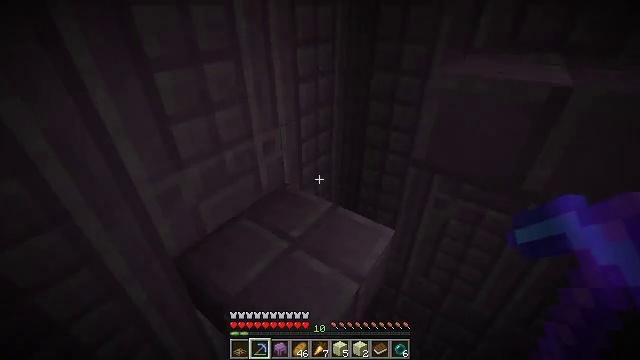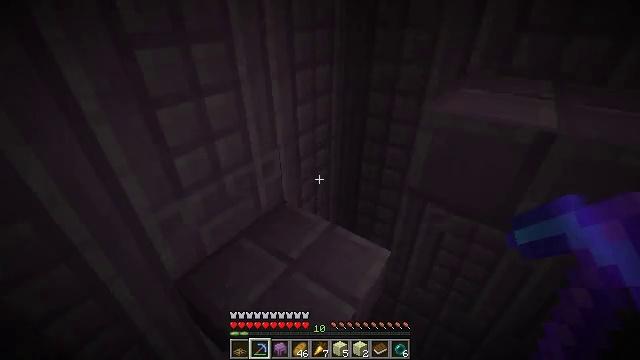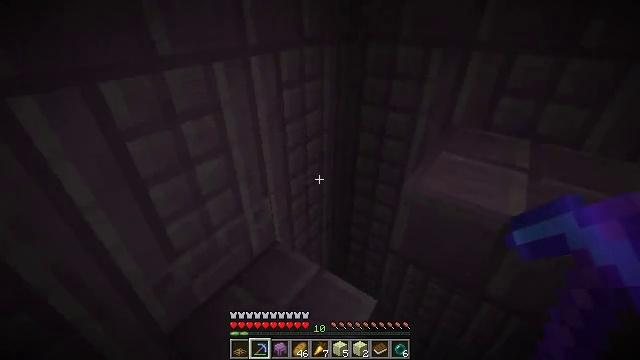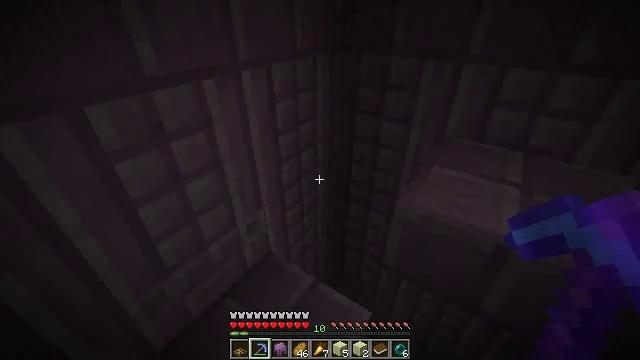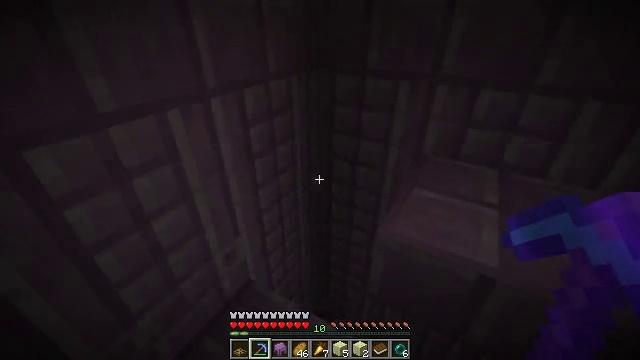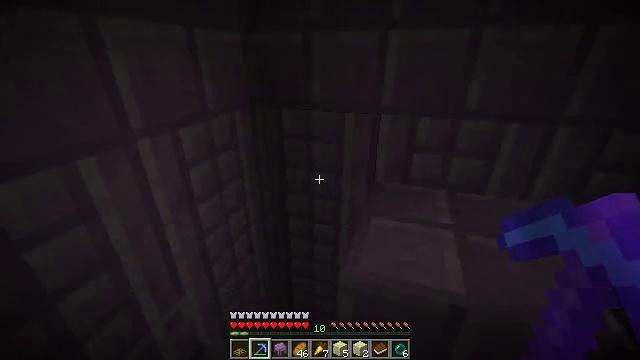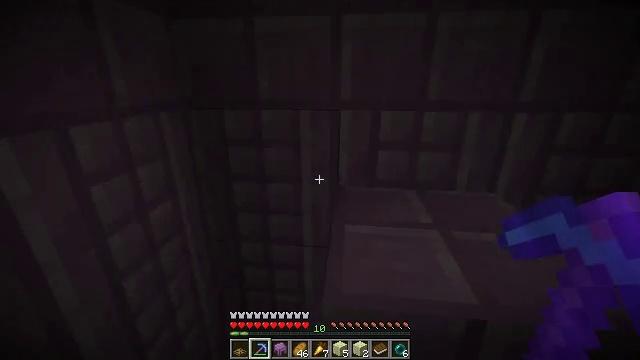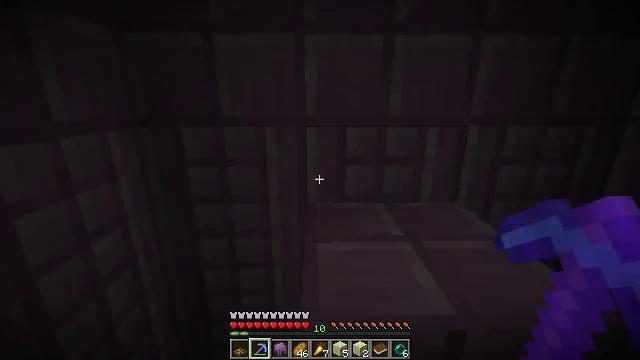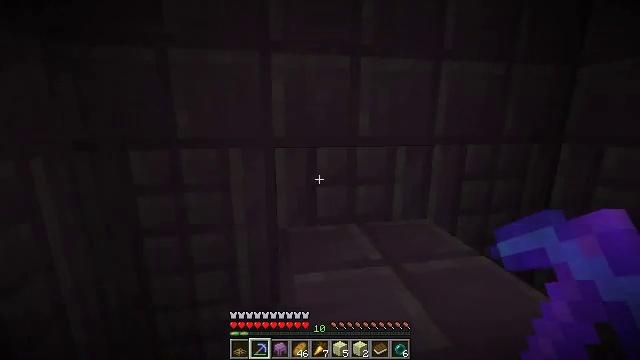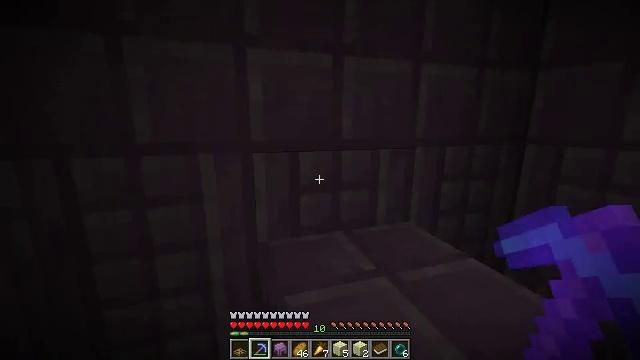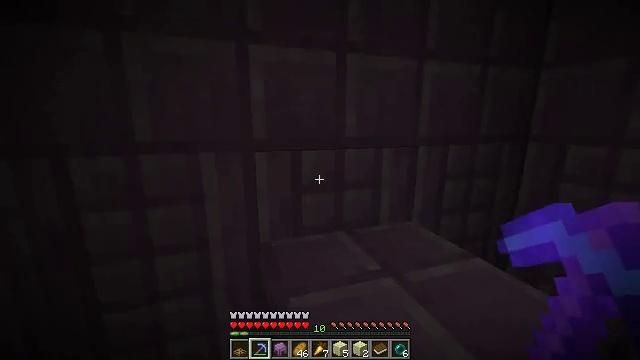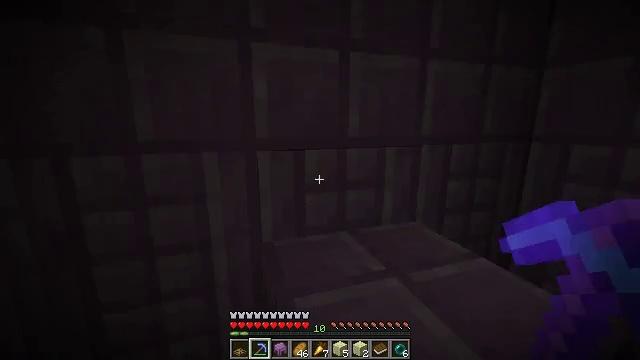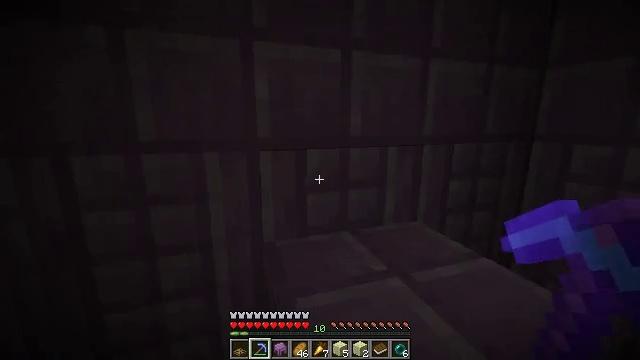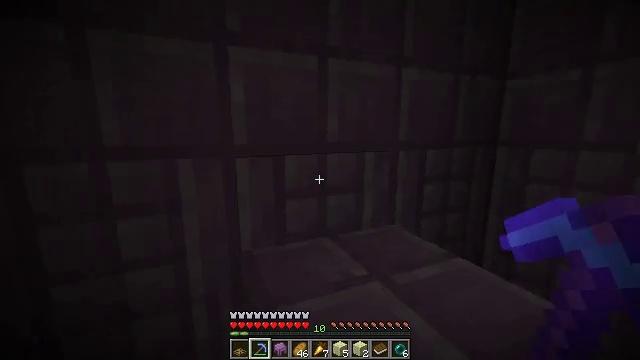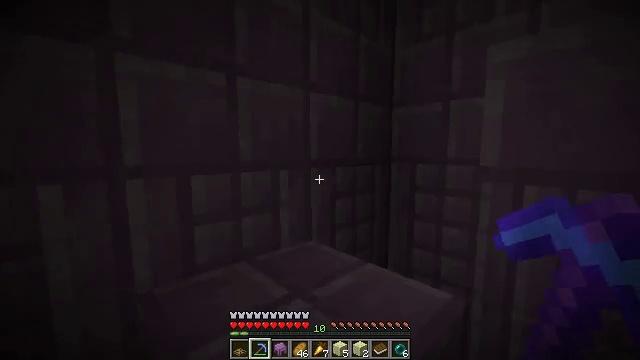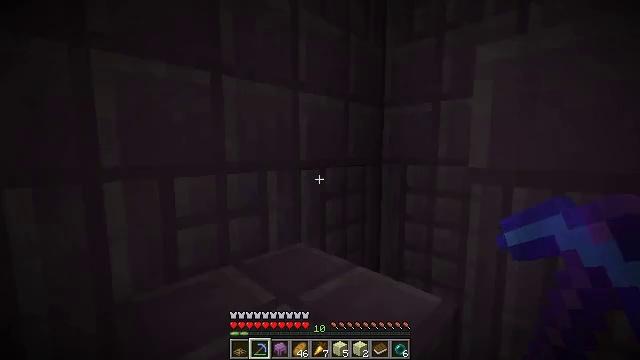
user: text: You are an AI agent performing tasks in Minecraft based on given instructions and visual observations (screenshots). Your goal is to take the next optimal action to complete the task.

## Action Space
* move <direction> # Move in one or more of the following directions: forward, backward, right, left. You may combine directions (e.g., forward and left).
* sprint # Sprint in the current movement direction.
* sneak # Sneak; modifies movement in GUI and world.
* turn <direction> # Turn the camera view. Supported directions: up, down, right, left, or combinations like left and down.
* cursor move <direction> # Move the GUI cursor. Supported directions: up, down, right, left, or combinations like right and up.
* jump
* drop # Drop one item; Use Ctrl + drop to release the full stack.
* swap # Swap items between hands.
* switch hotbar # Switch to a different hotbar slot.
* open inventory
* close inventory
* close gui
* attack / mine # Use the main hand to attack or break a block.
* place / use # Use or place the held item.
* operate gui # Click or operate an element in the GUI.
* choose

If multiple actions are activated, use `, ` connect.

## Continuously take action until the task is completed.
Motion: motion action
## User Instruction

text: Retrieve the purpur slab for building.
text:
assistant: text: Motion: move forward, jump
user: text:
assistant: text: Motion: move forward, jump
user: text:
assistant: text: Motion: move forward
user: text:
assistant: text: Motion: move forward and move left, turn right and up
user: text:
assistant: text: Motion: move forward and move left, turn right and up
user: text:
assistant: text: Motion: move forward and move left, turn right and up
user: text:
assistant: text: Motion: turn right and up
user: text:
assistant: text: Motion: turn right and up
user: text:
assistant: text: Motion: turn right
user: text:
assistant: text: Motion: no_op
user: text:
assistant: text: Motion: no_op
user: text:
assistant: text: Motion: no_op
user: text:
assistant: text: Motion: turn right and up
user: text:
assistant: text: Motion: turn right and up
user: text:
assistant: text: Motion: move forward, turn right
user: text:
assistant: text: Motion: move forward, jump
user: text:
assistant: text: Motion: move forward, jump
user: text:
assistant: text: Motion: move forward, jump
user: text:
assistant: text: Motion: move forward and move left
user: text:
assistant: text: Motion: move forward and move left, turn right and up
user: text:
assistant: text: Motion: move forward and move left, turn right and up
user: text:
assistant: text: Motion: move left, turn right and up
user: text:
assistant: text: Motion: turn right and up
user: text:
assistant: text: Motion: turn right and up
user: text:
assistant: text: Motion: turn up
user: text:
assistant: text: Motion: turn left and up
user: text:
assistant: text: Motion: move left, turn right and up
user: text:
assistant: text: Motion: move left, turn right and up
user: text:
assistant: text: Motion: turn right
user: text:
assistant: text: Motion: turn right and down